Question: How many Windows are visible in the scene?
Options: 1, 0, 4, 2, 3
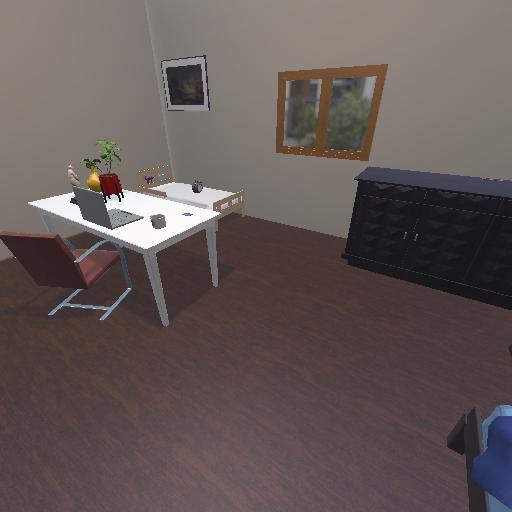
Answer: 1